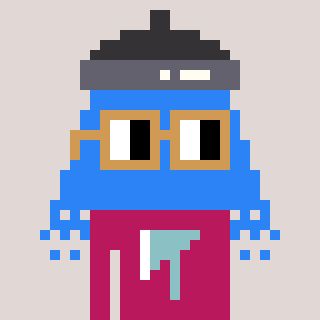
a pixel art character with square brown glasses, a shower-shaped head and a darkpink-colored body on a warm background